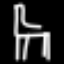
Label: chair